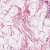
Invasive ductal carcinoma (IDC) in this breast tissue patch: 0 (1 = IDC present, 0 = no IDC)